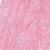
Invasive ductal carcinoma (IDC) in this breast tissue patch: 0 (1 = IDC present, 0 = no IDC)